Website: macys
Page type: cross-sells
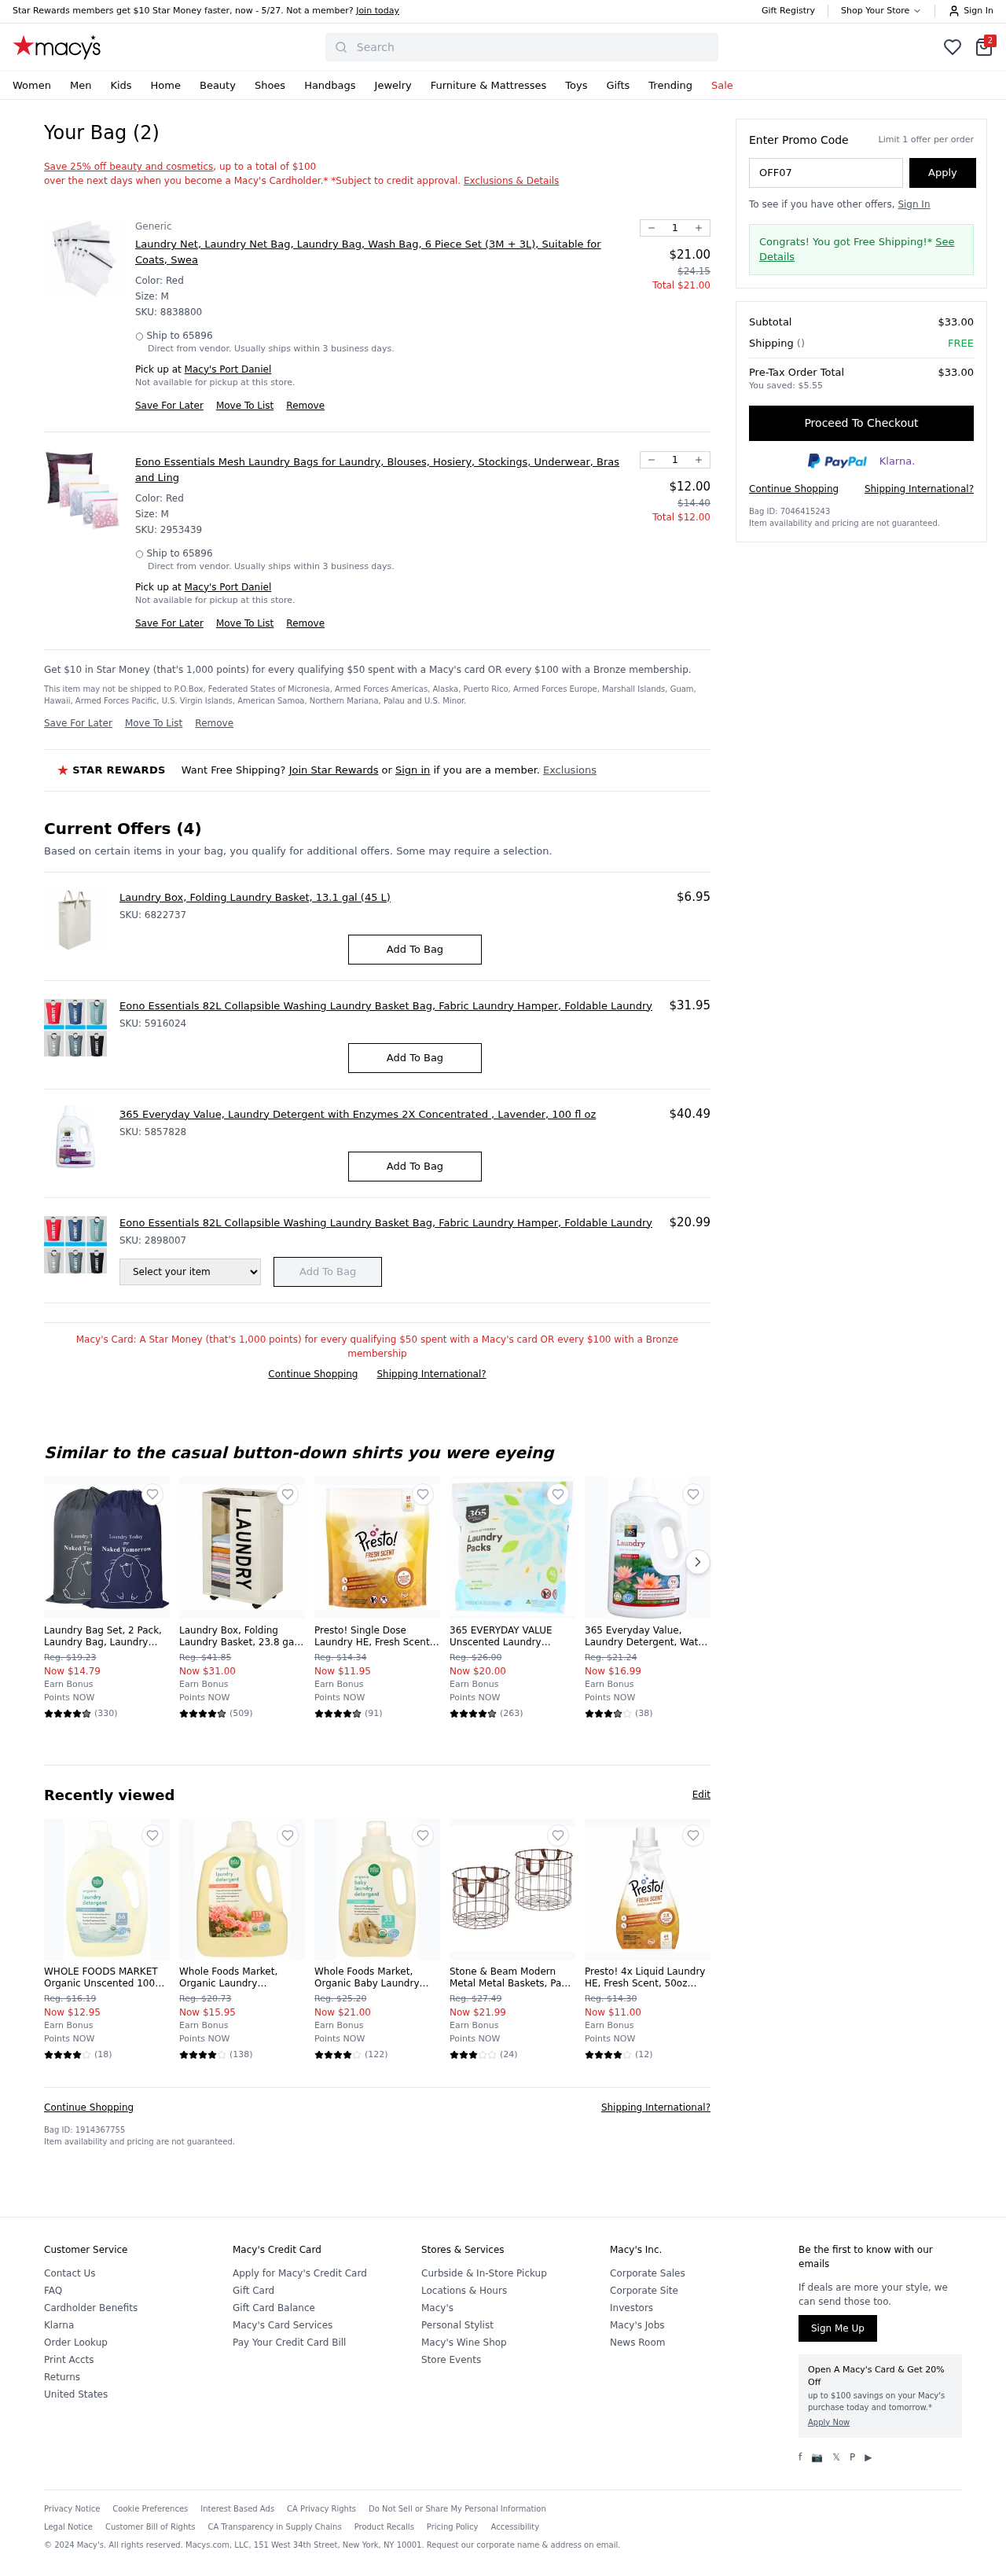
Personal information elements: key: PII_CITY
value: Port Daniel
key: PII_POSTCODE
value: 65896
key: PII_PROMO_CODE
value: OFF07
Product elements: key: PRODUCT10_NAME
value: WHOLE FOODS MARKET Organic Unscented 100oz Laundry Detergent, 100 FZ
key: PRODUCT10_NUM_RATINGS
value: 18
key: PRODUCT10_PRICE
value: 12.95
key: PRODUCT10_RATING
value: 4.2
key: PRODUCT11_NAME
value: Whole Foods Market, Organic Laundry Detergent (133 HE Loads), Citrus Geranium, 100 Fl Oz
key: PRODUCT11_NUM_RATINGS
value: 138
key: PRODUCT11_PRICE
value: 15.95
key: PRODUCT11_RATING
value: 4.2
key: PRODUCT12_NAME
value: Whole Foods Market, Organic Baby Laundry Detergent (33 HE Loads), Unscented, 50 Fl Oz
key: PRODUCT12_NUM_RATINGS
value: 122
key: PRODUCT12_PRICE
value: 21
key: PRODUCT12_RATING
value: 4.2
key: PRODUCT13_NAME
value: Stone & Beam Modern Metal Metal Baskets, Pack of 2, Brown
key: PRODUCT13_NUM_RATINGS
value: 24
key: PRODUCT13_PRICE
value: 21.99
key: PRODUCT13_RATING
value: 3.2
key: PRODUCT14_NAME
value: Presto! 4x Liquid Laundry HE, Fresh Scent, 50oz (Top)
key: PRODUCT14_NUM_RATINGS
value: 12
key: PRODUCT14_PRICE
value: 11
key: PRODUCT14_RATING
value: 4.4
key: PRODUCT15_NAME
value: Laundry Box, Folding Laundry Basket, 13.1 gal (45 L)
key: PRODUCT15_PRICE
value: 6.95
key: PRODUCT16_NAME
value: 365 Everyday Value, Laundry Detergent with Enzymes 2X Concentrated , Lavender, 100 fl oz
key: PRODUCT16_PRICE
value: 40.49
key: PRODUCT1_BRAND
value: Generic
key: PRODUCT1_NAME
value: Laundry Net, Laundry Net Bag, Laundry Bag, Wash Bag, 6 Piece Set (3M + 3L), Suitable for Coats, Swea
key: PRODUCT1_PRICE
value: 21
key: PRODUCT1_QUANTITY
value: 1
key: PRODUCT2_NAME
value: Eono Essentials Mesh Laundry Bags for Laundry, Blouses, Hosiery, Stockings, Underwear, Bras and Ling
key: PRODUCT2_PRICE
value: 12
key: PRODUCT2_QUANTITY
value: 1
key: PRODUCT3_NAME
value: Eono Essentials 82L Collapsible Washing Laundry Basket Bag, Fabric Laundry Hamper, Foldable Laundry
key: PRODUCT3_PRICE
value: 31.95
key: PRODUCT4_NAME
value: Eono Essentials 82L Collapsible Washing Laundry Basket Bag, Fabric Laundry Hamper, Foldable Laundry
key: PRODUCT4_PRICE
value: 20.99
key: PRODUCT5_NAME
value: Laundry Bag Set, 2 Pack, Laundry Bag, Laundry Basket, Drawstring Bag, Large Size Storage Bag, Travel
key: PRODUCT5_NUM_RATINGS
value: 330
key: PRODUCT5_PRICE
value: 14.79
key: PRODUCT5_RATING
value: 4.5
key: PRODUCT6_NAME
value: Laundry Box, Folding Laundry Basket, 23.8 gal (90 L)
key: PRODUCT6_NUM_RATINGS
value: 509
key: PRODUCT6_PRICE
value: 31
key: PRODUCT6_RATING
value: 4.6
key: PRODUCT7_NAME
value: Presto! Single Dose Laundry HE, Fresh Scent, 35ct
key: PRODUCT7_NUM_RATINGS
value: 91
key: PRODUCT7_PRICE
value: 11.95
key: PRODUCT7_RATING
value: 4.7
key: PRODUCT8_NAME
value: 365 EVERYDAY VALUE Unscented Laundry Detergent Liquid Packs 45 Count, 45 CT
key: PRODUCT8_NUM_RATINGS
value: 263
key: PRODUCT8_PRICE
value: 20
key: PRODUCT8_RATING
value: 4.6
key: PRODUCT9_NAME
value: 365 Everyday Value, Laundry Detergent, Water Lily, 128 fl oz
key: PRODUCT9_NUM_RATINGS
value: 38
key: PRODUCT9_PRICE
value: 16.99
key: PRODUCT9_RATING
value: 3.5
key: PRODUCT1_SKU
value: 8838800
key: PRODUCT1_ORIGINAL_PRICE
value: $24.15
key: PRODUCT1_TOTAL
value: $21.00
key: PRODUCT2_SKU
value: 2953439
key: PRODUCT2_ORIGINAL_PRICE
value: $14.40
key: PRODUCT2_TOTAL
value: $12.00
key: PRODUCT15_SKU
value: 6822737
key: PRODUCT3_SKU
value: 5916024
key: PRODUCT16_SKU
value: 5857828
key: PRODUCT4_SKU
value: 2898007
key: PRODUCT5_ORIGINAL_PRICE
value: Reg. $19.23
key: PRODUCT6_ORIGINAL_PRICE
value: Reg. $41.85
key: PRODUCT7_ORIGINAL_PRICE
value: Reg. $14.34
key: PRODUCT8_ORIGINAL_PRICE
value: Reg. $26.00
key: PRODUCT9_ORIGINAL_PRICE
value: Reg. $21.24
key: PRODUCT10_ORIGINAL_PRICE
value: Reg. $16.19
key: PRODUCT11_ORIGINAL_PRICE
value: Reg. $20.73
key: PRODUCT12_ORIGINAL_PRICE
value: Reg. $25.20
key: PRODUCT13_ORIGINAL_PRICE
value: Reg. $27.49
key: PRODUCT14_ORIGINAL_PRICE
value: Reg. $14.30
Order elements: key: ORDER_NUM_ITEMS
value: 2
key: ORDER_SUBTOTAL
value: $33.00
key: ORDER_TOTAL
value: $33.00
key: ORDER_SAVINGS
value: $5.55
Search elements: key: HEADER_SEARCH
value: Search